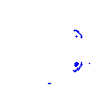
Particle: pion